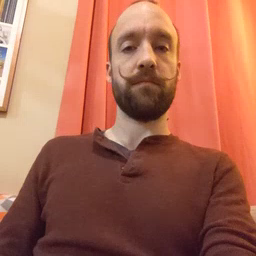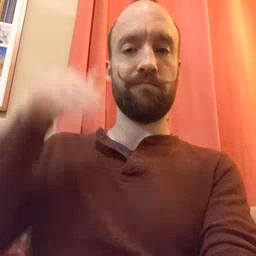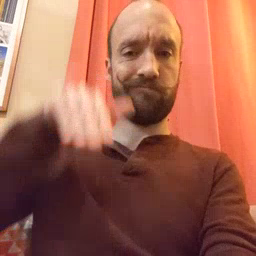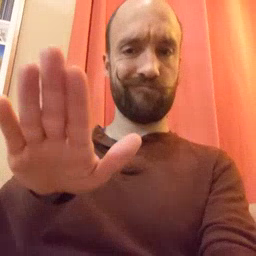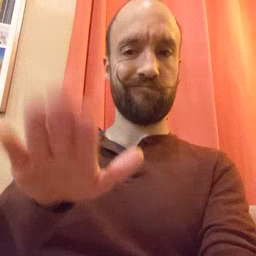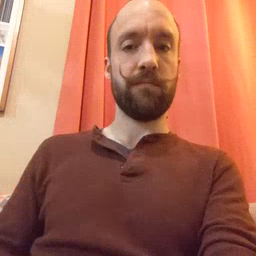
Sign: into